Field crop: tomato
Growth stage: 1
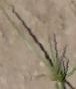
Species: cyperus